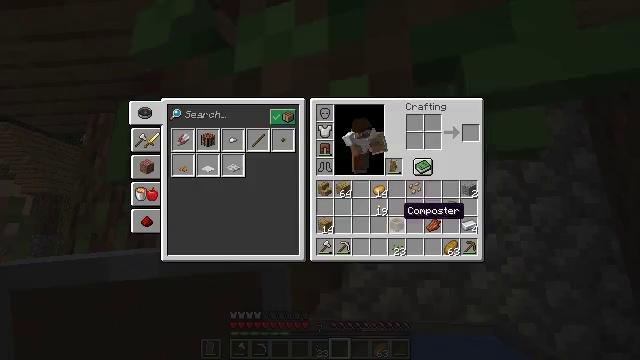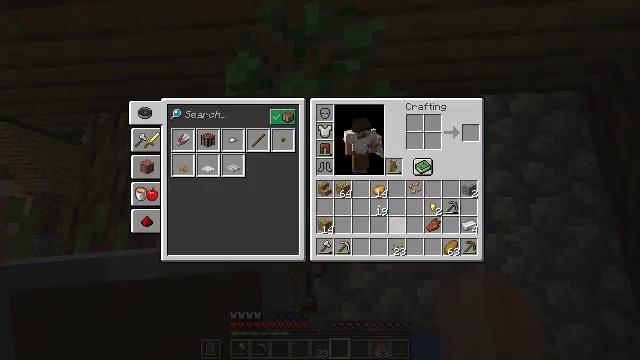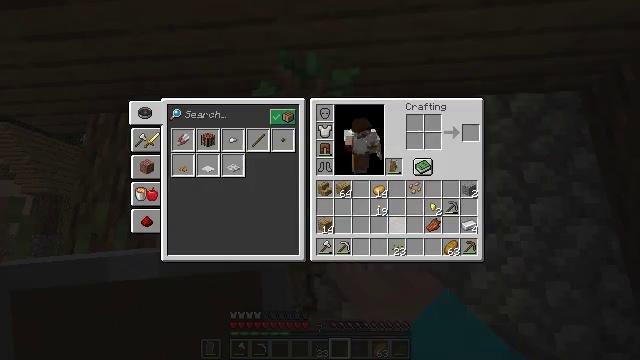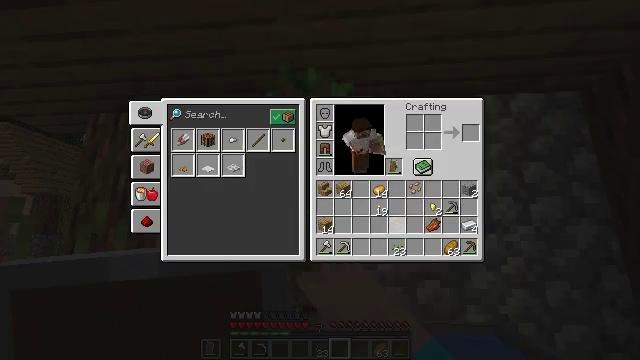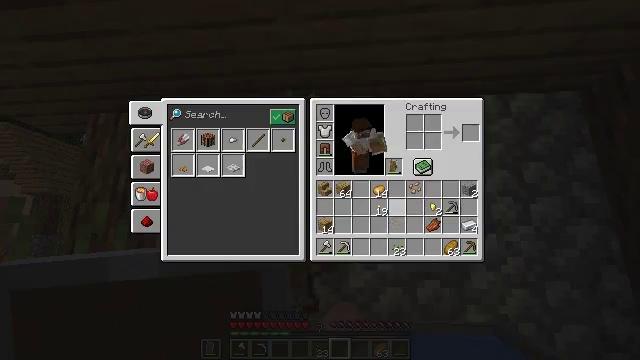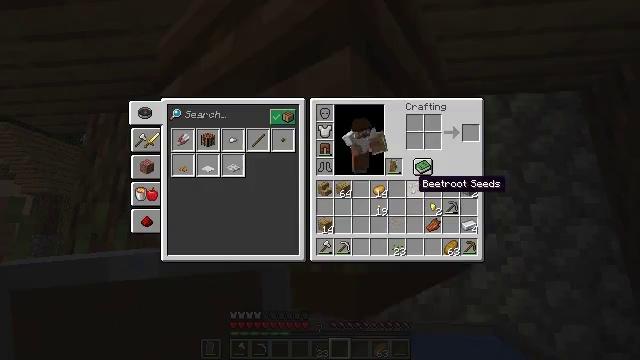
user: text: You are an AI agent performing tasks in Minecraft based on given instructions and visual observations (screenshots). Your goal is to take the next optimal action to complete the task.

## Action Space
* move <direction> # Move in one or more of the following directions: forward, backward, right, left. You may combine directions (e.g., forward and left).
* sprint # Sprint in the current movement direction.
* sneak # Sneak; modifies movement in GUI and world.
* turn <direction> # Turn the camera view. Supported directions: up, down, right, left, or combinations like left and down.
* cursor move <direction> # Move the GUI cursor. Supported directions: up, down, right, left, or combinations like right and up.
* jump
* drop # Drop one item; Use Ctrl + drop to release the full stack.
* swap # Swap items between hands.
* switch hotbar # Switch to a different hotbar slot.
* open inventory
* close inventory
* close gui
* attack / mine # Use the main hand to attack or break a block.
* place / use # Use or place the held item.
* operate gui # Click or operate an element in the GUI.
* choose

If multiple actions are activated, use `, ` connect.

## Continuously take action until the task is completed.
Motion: motion action
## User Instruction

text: Remove a composter from the inventory.
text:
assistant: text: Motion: sprint, drop, open gui
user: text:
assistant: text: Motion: sprint, drop
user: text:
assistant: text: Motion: sprint, drop
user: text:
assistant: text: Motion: sprint, cursor move up, drop
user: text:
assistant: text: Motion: sprint, cursor move right and up
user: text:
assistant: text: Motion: sprint